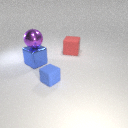
large blue metal cube in front of large red rubber cube